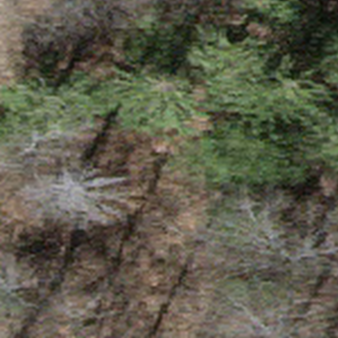
Label: other